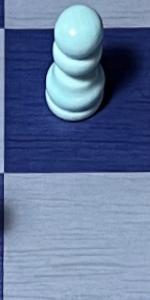
Label: Empty